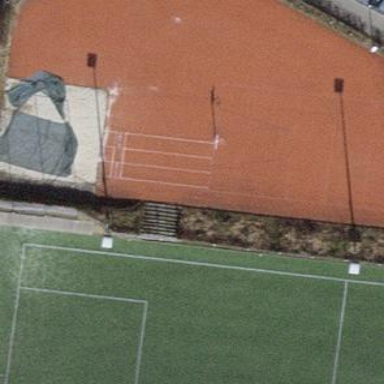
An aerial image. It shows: Tartan surface athletics pitch for leisure land activities.